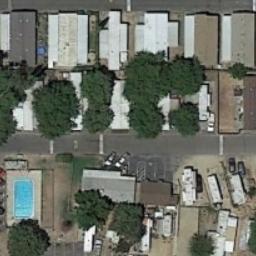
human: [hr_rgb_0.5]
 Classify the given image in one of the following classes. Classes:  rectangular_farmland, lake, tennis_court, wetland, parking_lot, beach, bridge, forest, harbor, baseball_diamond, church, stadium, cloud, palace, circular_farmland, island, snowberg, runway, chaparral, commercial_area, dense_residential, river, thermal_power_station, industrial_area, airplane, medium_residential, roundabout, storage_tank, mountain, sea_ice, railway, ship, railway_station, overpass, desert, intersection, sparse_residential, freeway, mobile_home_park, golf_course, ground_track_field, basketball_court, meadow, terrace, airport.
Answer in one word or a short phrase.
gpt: mobile_home_park